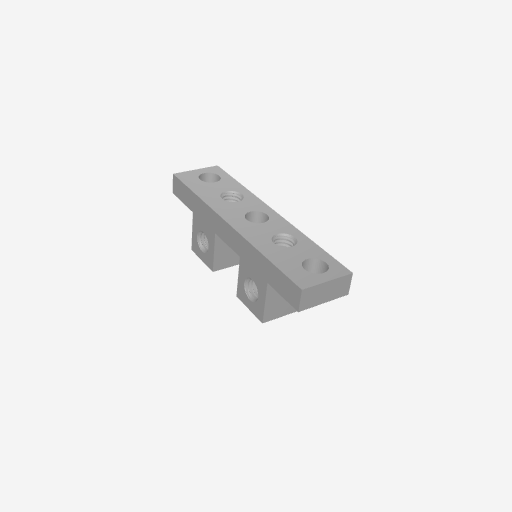
Part: DualBlockMount1-4